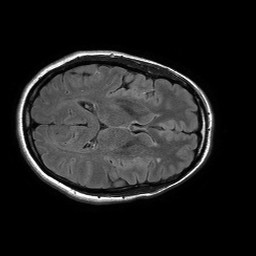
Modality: FLAIR
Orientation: axial
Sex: female
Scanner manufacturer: philips
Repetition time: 11 s
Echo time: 0.125 s